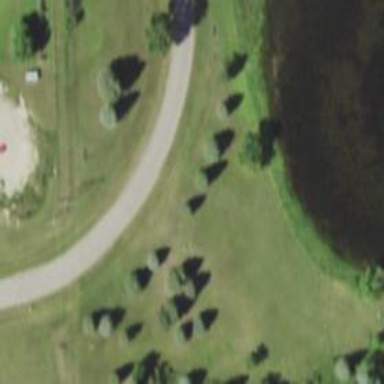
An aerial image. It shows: Disc golf hole.